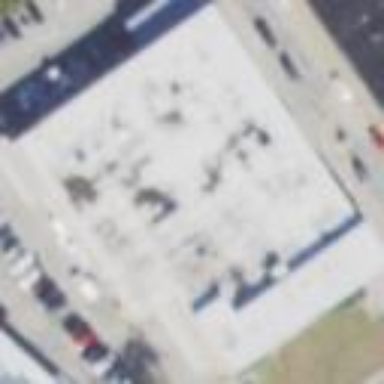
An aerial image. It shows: Warehouse.